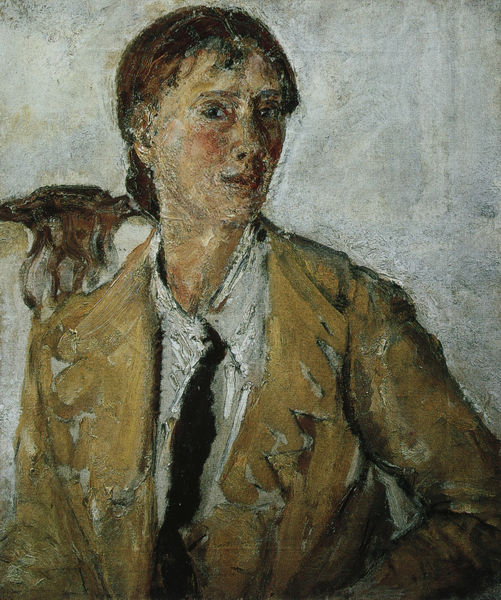
Titel: Selbstbildnis
Künstler: Ethel Walker
Standort: London
Institution: National Portrait Gallery
Schlagwörter: hand, kopf, vogel, weiß, gelb, sitzen, frau, frisur, hintergrund, mund, nase, schwarz, stuhl, blick, tier, anzug, hemd, jacke, wand, augen, kragen, portrait, porträt, öl, haare, schulter, schultern, vase, dutt, wangen, sepia, krawatte, büste, stuhllehne, jackett, selbstporträt, jacket, dreiviertel, kravatte, blaser, balzer